Question:
Here you can see what my problem is, I made a custom TextView in Android, to add stroke to some scores. But so far I'm having 2 separated texts instead of one with stroke...
Here is my code:
XML:
'''
<?xml version="1.0" encoding="utf-8"?>
<RelativeLayout xmlns:android="http://schemas.android.com/apk/res/android"
android:id="@+id/game_end_share_relative_main"
android:layout_width="@dimen/share_width"
android:layout_height="@dimen/share_height"
android:background="#000000" >
<com.sharing.StrokeTextView
android:id="@+id/user_share_points"
android:layout_width="wrap_content"
android:layout_height="wrap_content"
android:text="3"
android:textColor="@color/primary"
android:layout_marginRight="16dp"
style="@style/SecondaryFontFamily"
android:textSize="70dp" />
'''
And the custom TextView:
'''
public class StrokeTextView extends TextView {
private int mStrokeColor;
private int mStrokeWidth;
private TextPaint mStrokePaint;
public StrokeTextView(Context context, AttributeSet attrs, int defStyle) {
super(context, attrs, defStyle);
init(attrs);
}
public StrokeTextView(Context context, AttributeSet attrs) {
super(context, attrs);
}
public StrokeTextView(Context context) {
super(context);
}
public void setStrokeColor(int color) {
mStrokeColor = color;
}
public void setStrokeWidth(int width) {
mStrokeWidth = width;
}
@Override
protected void onDraw(Canvas canvas) {
if (mStrokePaint == null) {
mStrokePaint = new TextPaint();
}
mStrokePaint.setTextSize(getTextSize());
mStrokePaint.setTypeface(getTypeface());
mStrokePaint.setFlags(getPaintFlags());
mStrokePaint.setStyle(Paint.Style.STROKE);
mStrokePaint.setColor(mStrokeColor);
mStrokePaint.setStrokeJoin(Paint.Join.ROUND);
mStrokePaint.setStrokeCap(Paint.Cap.ROUND);
mStrokePaint.setStrokeWidth(mStrokeWidth);
mStrokePaint.setShadowLayer(2.0f, 5.0f, 5.0f, Color.BLACK);
mStrokePaint.setTypeface(Typeface.createFromAsset(getContext().getAssets(), "fonts/MikadoBlack.otf"));
String text = getText().toString();
canvas.drawText(text, getWidth() - (mStrokePaint.measureText(text) / 2), getBaseline(), mStrokePaint);
super.setTypeface(Typeface.createFromAsset(getContext().getAssets(), "fonts/MikadoBlack.otf"));
super.onDraw(canvas);
}
}
'''
Thanks for your help in advance :)
Jose
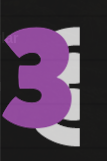
Answer: This is because the drawText in super class is drawing at a different position than yours. Try setting the content gravity to 'center' using View.setGravity(Gravity.CENTER) this may solve your problem. Also, if you are using padding on the view then you need to factor it in while calculating the origin for drawText method
'''
int hPadding = getPaddingLeft()+getPaddingRight();
int contentAreaWidth = getWidth() - hPadding;
canvas.drawText(text, contentAreaWidth - (mStrokePaint.measureText(text) / 2), getBaseline(), mStrokePaint);
'''
This would help in aligning the stroked text with the normal text drawn in the super class.